Question: Strange thing that I couldn't find an answer for. I don't really know how this happens only that it does for the past couple of weeks.
I keep seeing a folder that has "" at the end when I do 'git status' but I'm sure I've done no changes to it. Also, when I 'cd' into the folder and do 'git status' from there, git tells me there are no changes present.
When I do commit this folder, I'm ok for a day or two, then it comes back. Could be that it comes back after I do a 'git pull', as it's a shared project and I didn't really check this behaviour yet.
Any ideas?

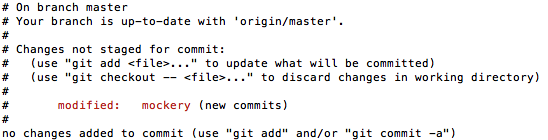
Answer: This indicates that the 'mockery' directory is a submodule, you have created new commits in the directory, and you have not updated the repository containing the submodule to point to the latest commit in the submodule's repository. Note that submodules point to specific commits in a repository, not just some remote repository URL. This ensures that when you clone a repository containing submodules, you get the that the author was using (or that the author declared he was using -- as you can see here, it's possible not to tell the "parent" repository about the new commits).
'git add mockery' will instruct Git to use the current 'HEAD' commit in the submodule as the submodule's commit identifier. This is a versioned change, so you will have to commit the result.